Question: How can I customize DataGrid Header?
This picture shows what I want to do...

I try this, but it not working...
'''
<DataGridTemplateColumn.Header>
<Grid>
<Grid.ColumnDefinitions>
<ColumnDefinition></ColumnDefinition>
<ColumnDefinition></ColumnDefinition>
</Grid.ColumnDefinitions>
<Grid.RowDefinitions>
<RowDefinition Height="auto"></RowDefinition>
<RowDefinition Height="*"></RowDefinition>
</Grid.RowDefinitions>
<TextBlock Grid.Column="0" Grid.Row="0" Grid.ColumnSpan="2" Text="Nazev modelu"></TextBlock>
<TextBlock Grid.Column="0" Grid.Row="1" Text="Cena bez DPH"></TextBlock>
<TextBlock Grid.Column="1" Grid.Row="1" Text="Cena s DPH"></TextBlock>
</Grid>
</DataGridTemplateColumn.Header>
'''
Can you help me, how can I do it?
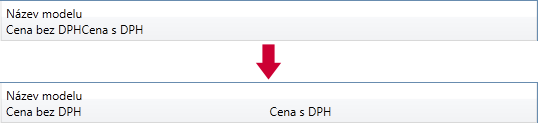
Answer: Try to set the <URL> to 'Center' on your 'TextBlock'
'''
<TextBlock HorizontalAlignment="Center"
Grid.Column="1" Grid.Row="1" Text="Cena s DPH"></TextBlock>
'''
You can start here to read more about the <URL>
You also need to set the 'HorizontalContentAlignment' to for the 'DataGridColumnHeader'
Add this to the 'DataGridTemplateColumn':
'''
<DataGridTemplateColumn.HeaderStyle>
<Style TargetType="DataGridColumnHeader">
<Setter Property="HorizontalContentAlignment" Value="Stretch"/>
</Style>
</DataGridTemplateColumn.HeaderStyle>
'''